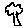
Label: tree